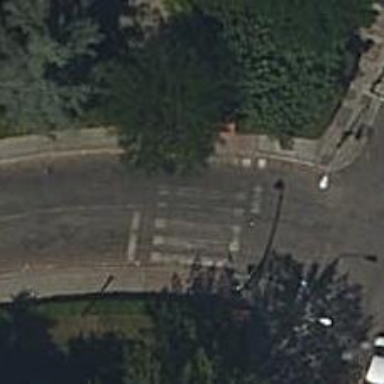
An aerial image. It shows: Asphalt footway with uncontrolled crossing. The crossing has markings.